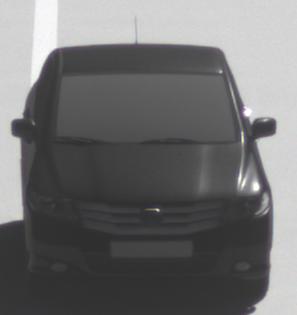
Make: Honda
Model: City
Detailed model: Gen. 6
Model produced from: 2008
Model produced until: 2013
Doors: 4
Color: black
Road condition: dry road
Daytime: morning or afternoon
Contrast: high contrast